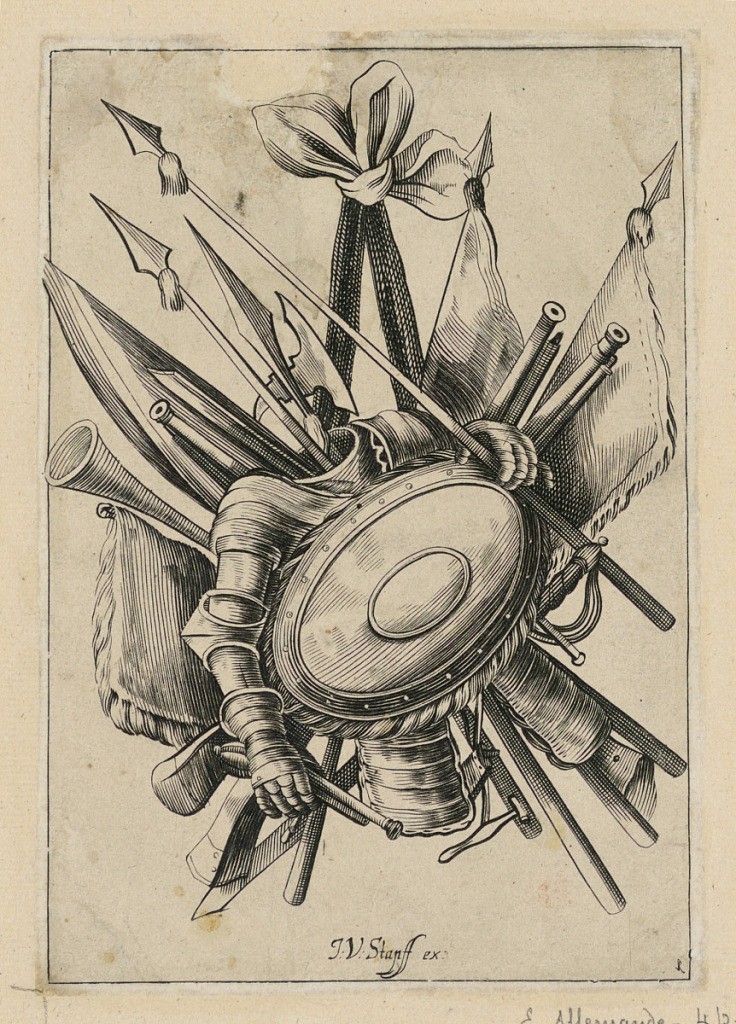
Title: Plate 1 from a Set of Trophies of Weapons
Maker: Johann Ulrich Stapff, German, active 17th century
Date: ca. 1665
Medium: Engraving on paper
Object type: Print
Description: The numbers are in the right bottom corners. Framing line. Bottom center: "J.E. Stapff ex".